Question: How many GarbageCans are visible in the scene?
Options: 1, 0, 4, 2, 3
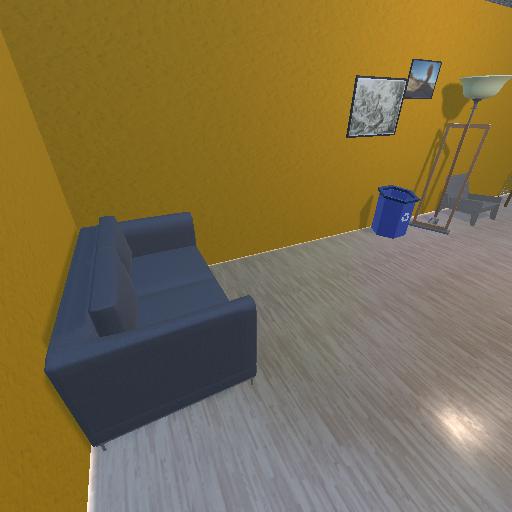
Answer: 1